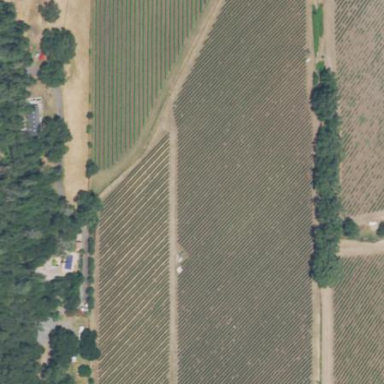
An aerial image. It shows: Vineyard with wine grapes as the main crop.